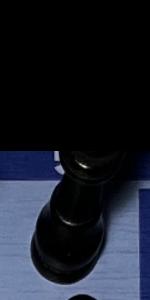
Label: King_Black